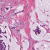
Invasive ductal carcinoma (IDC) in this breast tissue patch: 1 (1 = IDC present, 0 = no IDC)